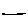
Label: line